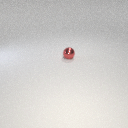
small red metal sphere